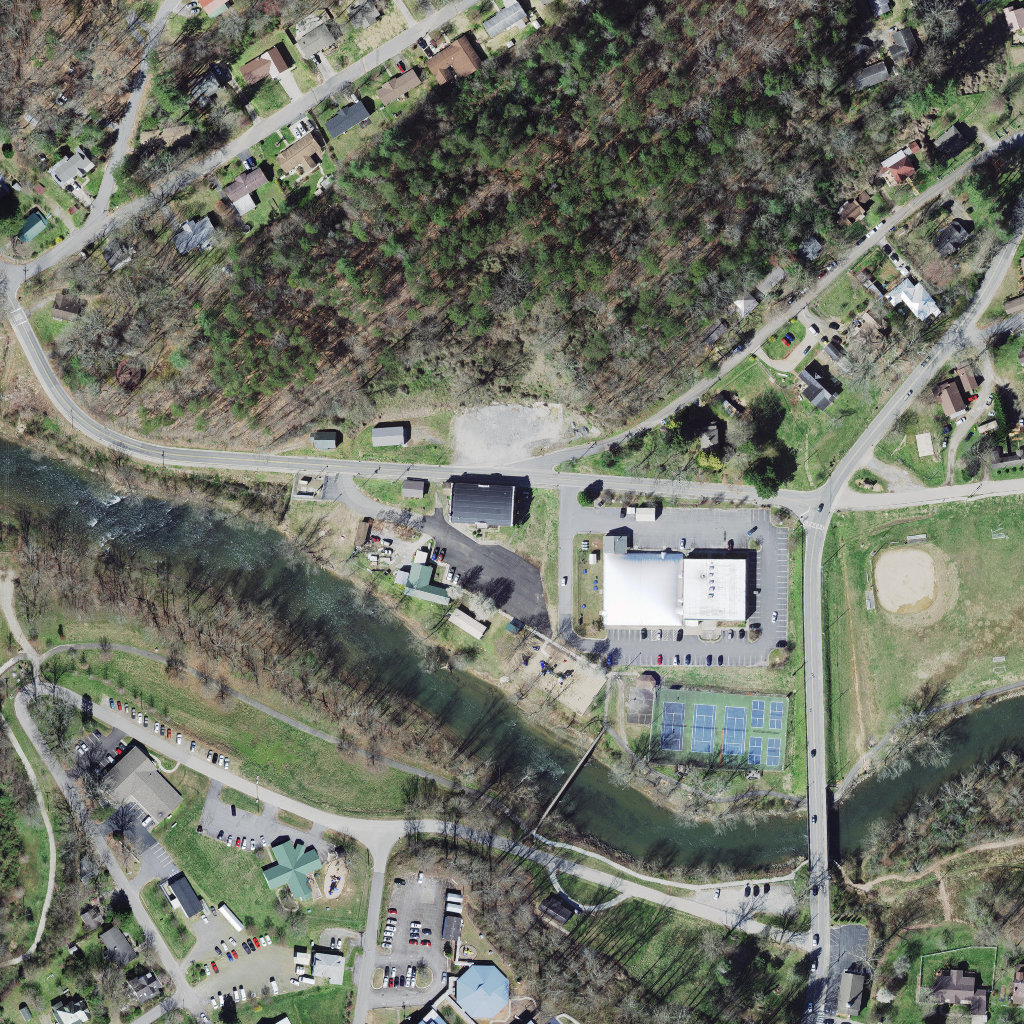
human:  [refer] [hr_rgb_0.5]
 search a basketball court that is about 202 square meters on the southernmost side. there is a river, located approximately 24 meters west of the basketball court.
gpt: <box>[[61, 67, 63, 70, 0]]</box>